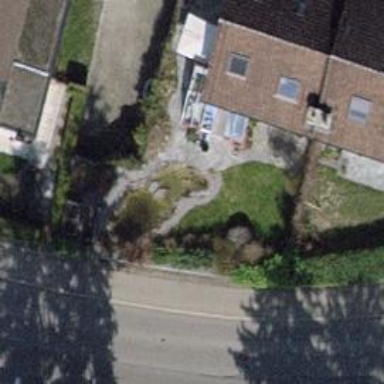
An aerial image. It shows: Semi-detached house with gabled roof.